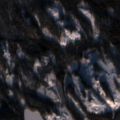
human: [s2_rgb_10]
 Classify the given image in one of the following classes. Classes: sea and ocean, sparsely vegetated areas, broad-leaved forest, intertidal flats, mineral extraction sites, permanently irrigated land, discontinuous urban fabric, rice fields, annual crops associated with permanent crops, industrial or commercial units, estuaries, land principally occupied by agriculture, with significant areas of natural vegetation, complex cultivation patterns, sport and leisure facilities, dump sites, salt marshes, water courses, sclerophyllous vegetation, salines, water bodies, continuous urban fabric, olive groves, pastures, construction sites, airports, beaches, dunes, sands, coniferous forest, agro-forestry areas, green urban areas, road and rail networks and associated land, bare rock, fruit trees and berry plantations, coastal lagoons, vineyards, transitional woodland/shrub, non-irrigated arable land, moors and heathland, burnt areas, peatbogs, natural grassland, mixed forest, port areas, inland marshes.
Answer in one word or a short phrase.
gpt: coniferous forest, transitional woodland/shrub